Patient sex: M
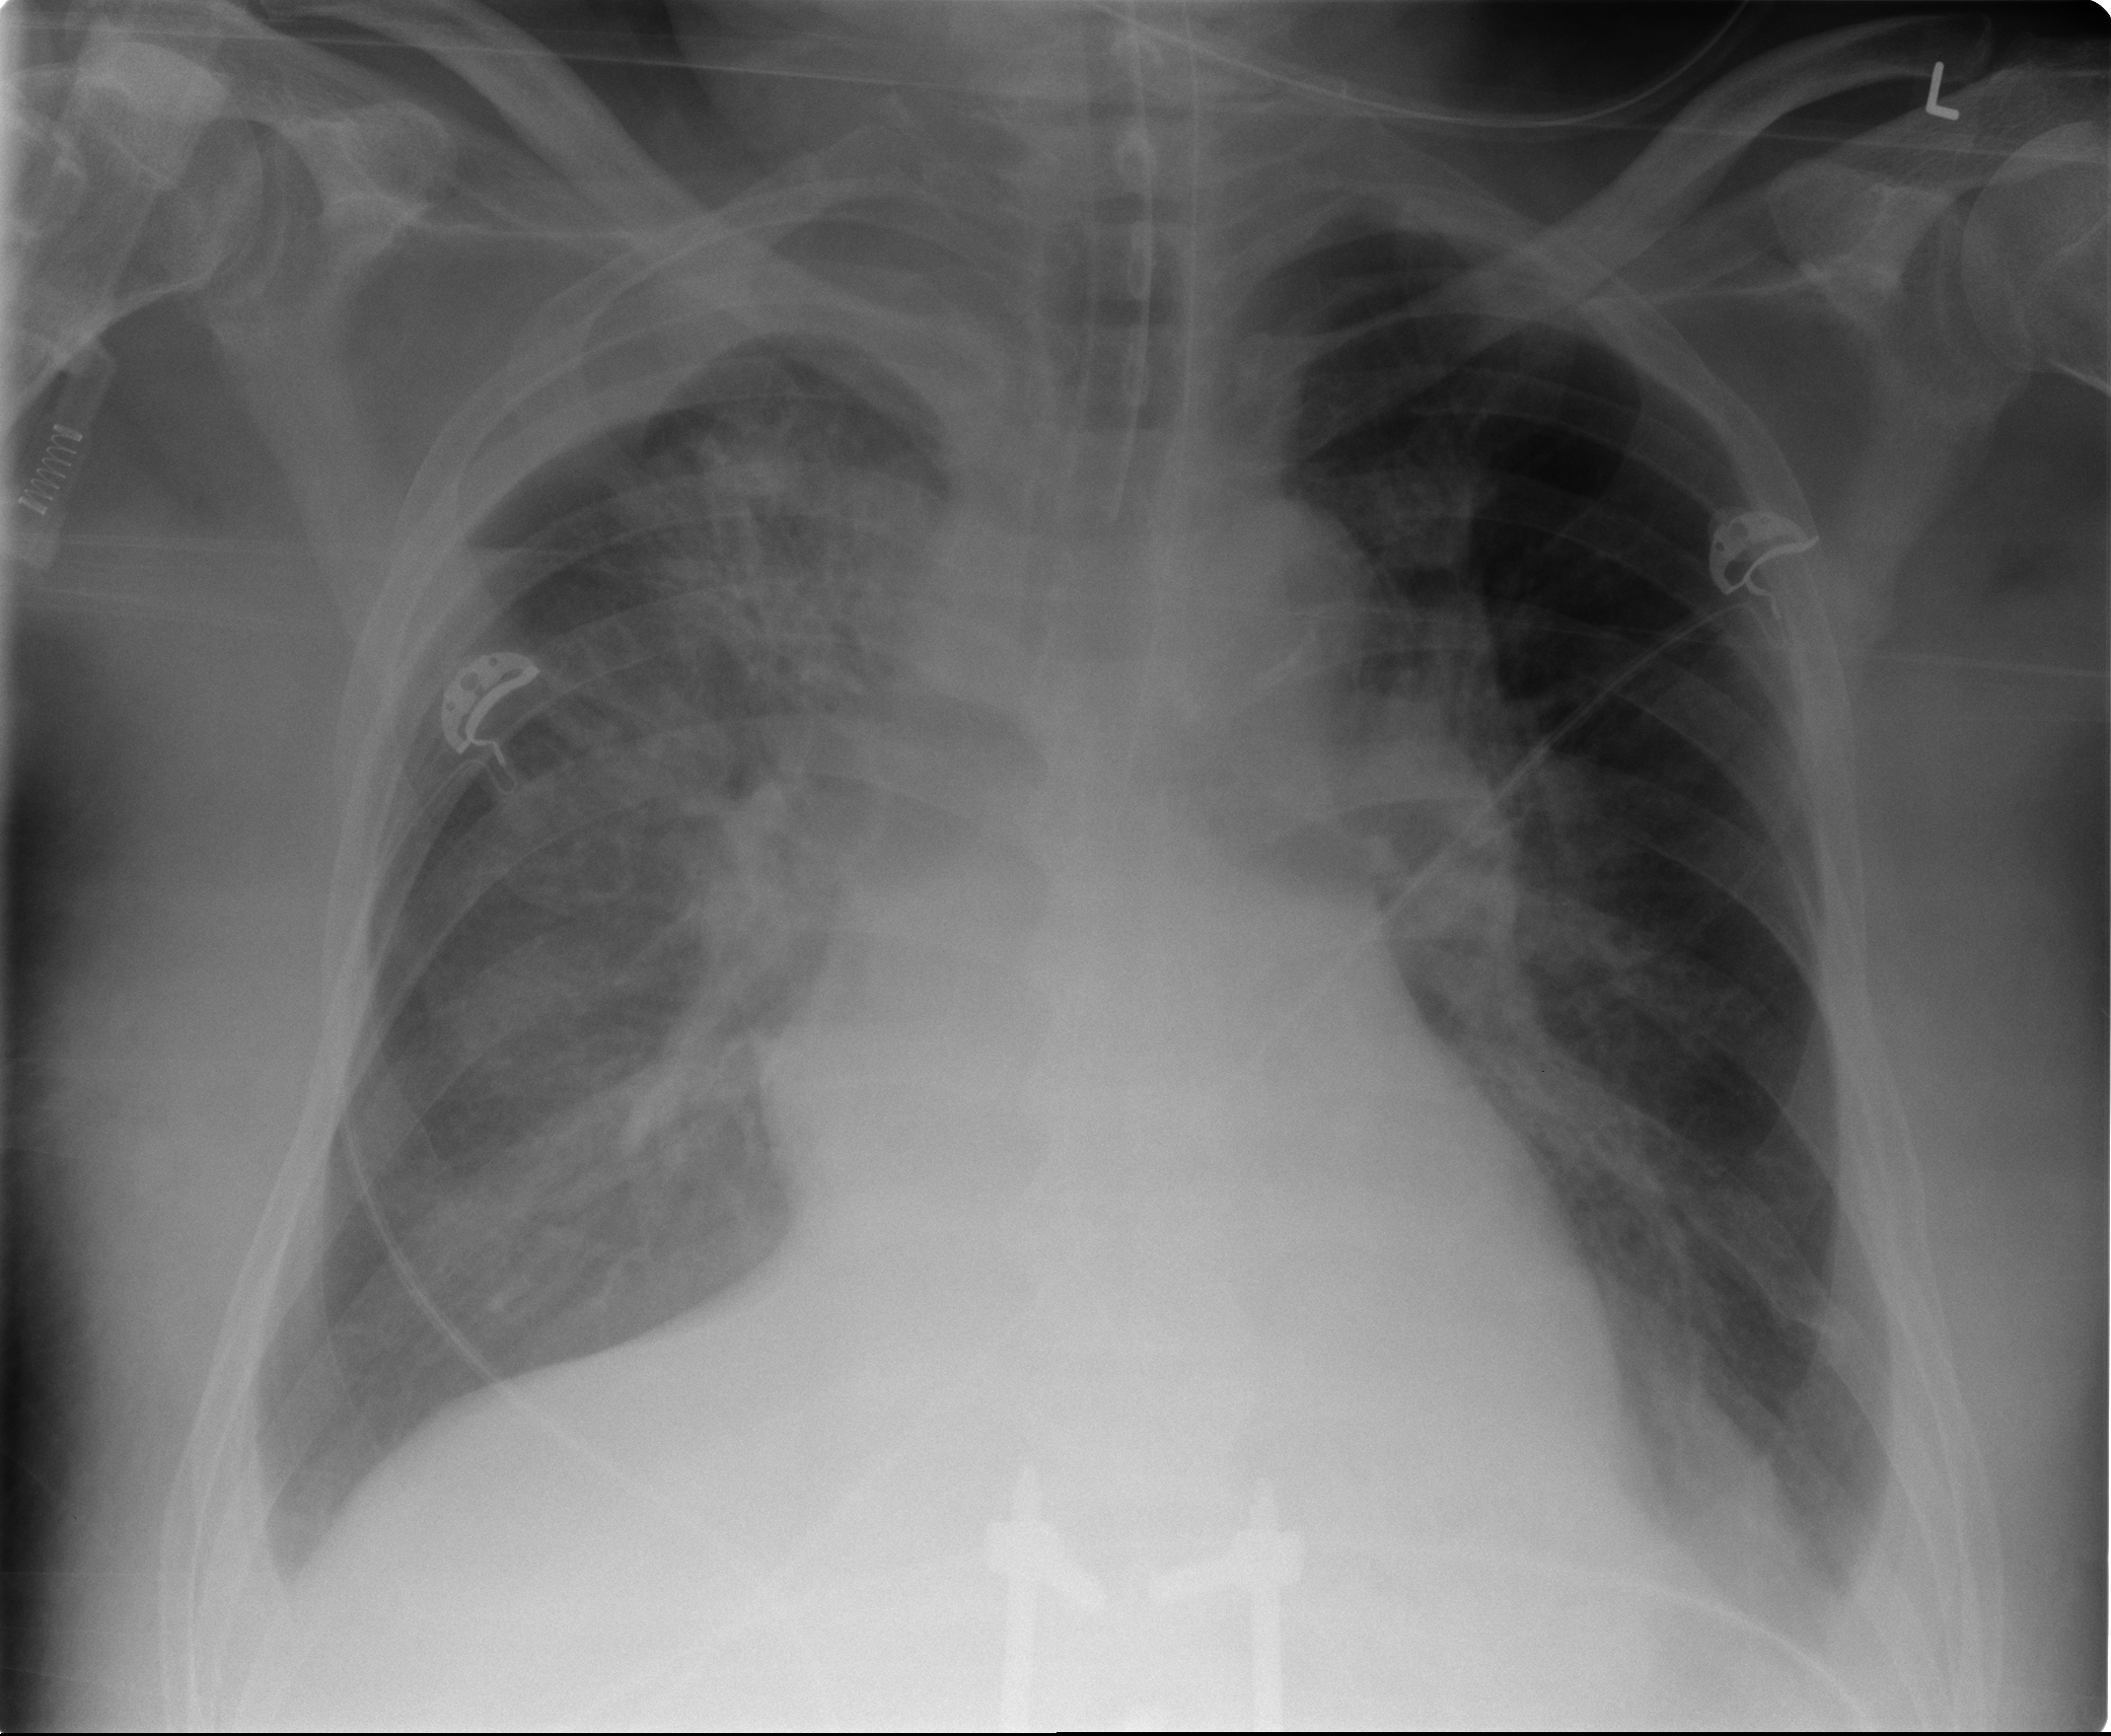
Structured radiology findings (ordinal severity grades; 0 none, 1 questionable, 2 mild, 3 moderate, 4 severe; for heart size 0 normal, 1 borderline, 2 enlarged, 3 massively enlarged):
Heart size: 2
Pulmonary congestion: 3
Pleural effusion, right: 2
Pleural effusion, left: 2
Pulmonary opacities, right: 2
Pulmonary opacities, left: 2
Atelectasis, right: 2
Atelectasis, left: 2